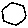
Label: hexagon